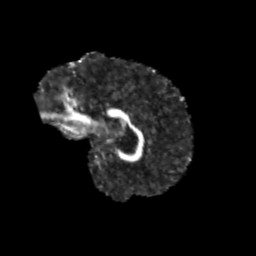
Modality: FA
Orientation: sagittal
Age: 12
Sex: male
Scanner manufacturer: siemens
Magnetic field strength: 3 T
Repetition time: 3.8 s
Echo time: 0.07 s